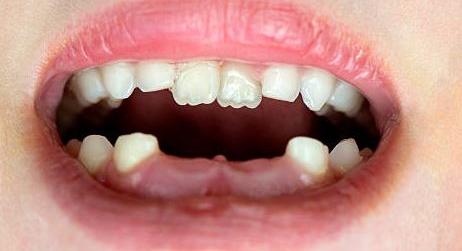
Condition: hypodontia